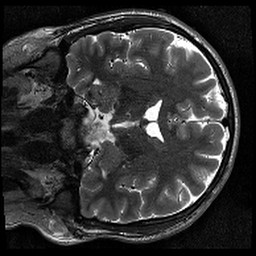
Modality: T2w
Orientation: coronal